Question: I'm trying to have text in a block truncate itself when the last line of the text would cause the bottom of the text box to slice it horizontally:

'''
<DataTemplate x:Key="largeIconTemplate">
<StackPanel Width="140" Height="180" >
<Grid Width="120" Height="120" HorizontalAlignment="Center">
<Image Source="{Binding IconName, Converter={x:Static converters:StringPathToBitmapImageConverter.Instance}}" Margin="6,6,6,9"/>
</Grid>
<TextBlock Text="{Binding Description}" TextWrapping="Wrap" TextAlignment="Center" Margin="0,0,0,1" />
</StackPanel>
</DataTemplate>
'''
Setting TextTrimming options seems to make no difference. How to I get the text inside the TextBlock to truncate correctly? i.e. "fit as much of the line as possible with centering and wrapping, but truncate the text if it will be rendered as partially cutoff."
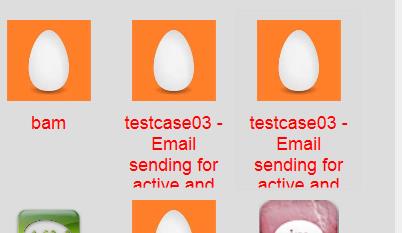
Answer: Your 'DataTemplate' is wrong. a 'StackPanel' is not the appropiate container for that.
Use a 'DockPanel' instead:
'''
<DataTemplate x:Key="largeIconTemplate">
<DockPanel Width="140" Height="180">
<Image DockPanel.Dock="Top" Margin="6,6,6,9"
Source="{Binding IconName, Converter={x:Static converters:StringPathToBitmapImageConverter.Instance}}"/>
<TextBlock Text="{Binding Description}"
TextTrimming="CharacterEllipsis"
TextWrapping="Wrap"
TextAlignment="Center"
Margin="0,0,0,1" />
</DockPanel>
</DataTemplate>
'''